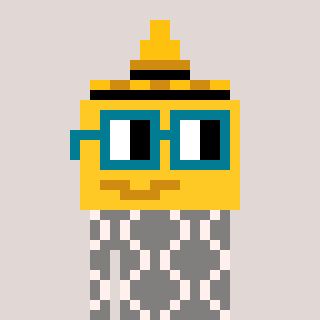
a pixel art character with square dark green glasses, a mustard-shaped head and a bluegrey-colored body on a warm background